Aerial crown-view tile of a tropical tree (Barro Colorado Island, Panama), acquired 20250414:
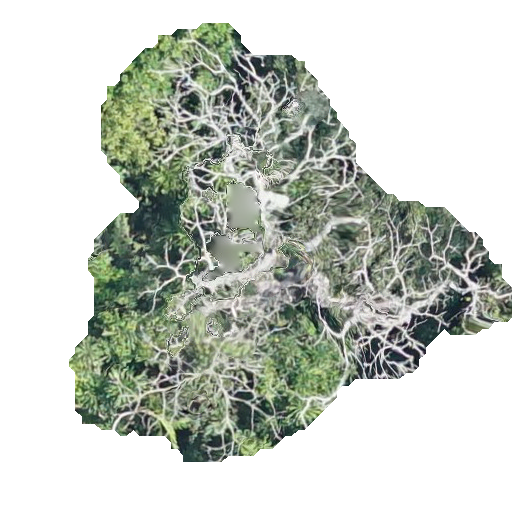
Species: Pseudobombax septenatum
GBIF accepted scientific name: Pseudobombax septenatum
Crown area: 174.063 m²